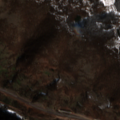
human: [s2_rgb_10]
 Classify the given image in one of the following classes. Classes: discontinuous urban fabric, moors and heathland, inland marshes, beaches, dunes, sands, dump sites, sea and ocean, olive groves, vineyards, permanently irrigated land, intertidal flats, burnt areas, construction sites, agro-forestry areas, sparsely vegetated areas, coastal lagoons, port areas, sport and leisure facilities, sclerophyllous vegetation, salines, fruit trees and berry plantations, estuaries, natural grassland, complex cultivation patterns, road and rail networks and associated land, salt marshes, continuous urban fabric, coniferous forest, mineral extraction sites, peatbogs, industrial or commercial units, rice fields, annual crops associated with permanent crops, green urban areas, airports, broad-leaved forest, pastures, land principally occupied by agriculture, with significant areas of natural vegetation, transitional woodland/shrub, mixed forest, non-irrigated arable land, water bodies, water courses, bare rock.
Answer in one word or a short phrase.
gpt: road and rail networks and associated land, pastures, complex cultivation patterns, land principally occupied by agriculture, with significant areas of natural vegetation, broad-leaved forest, transitional woodland/shrub